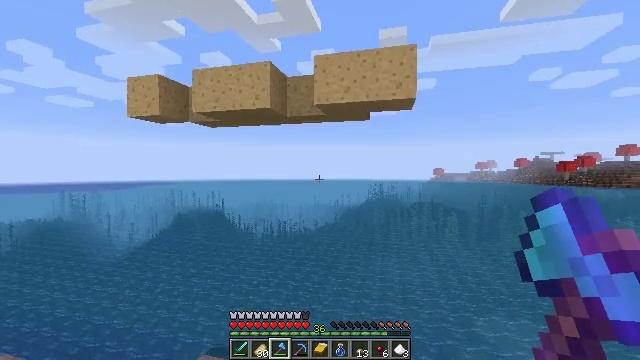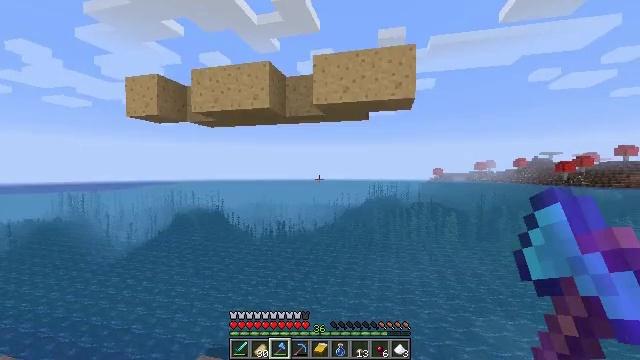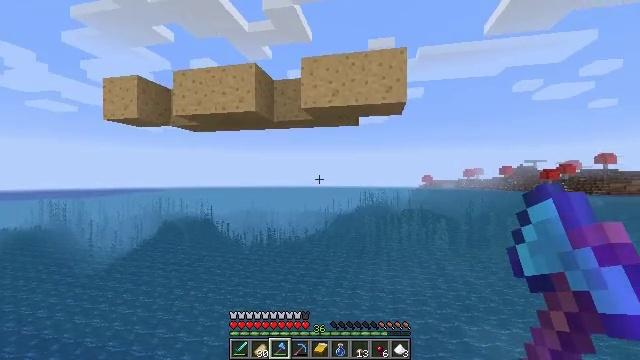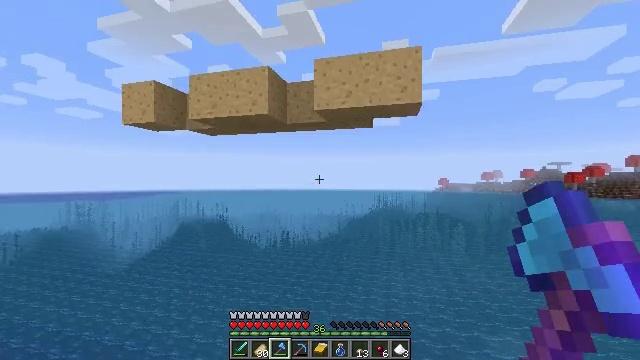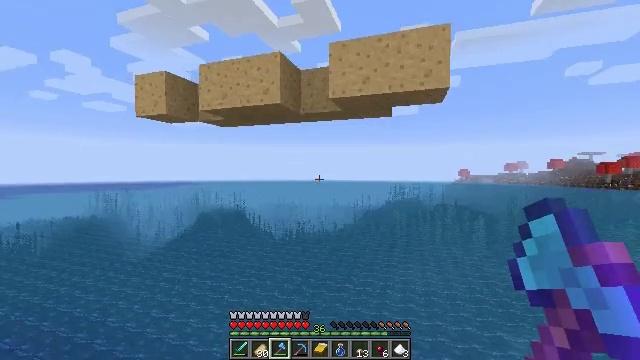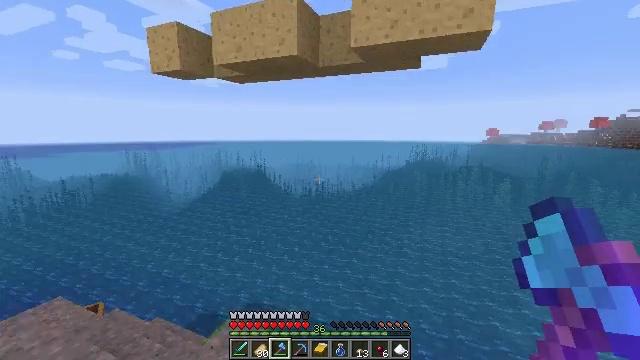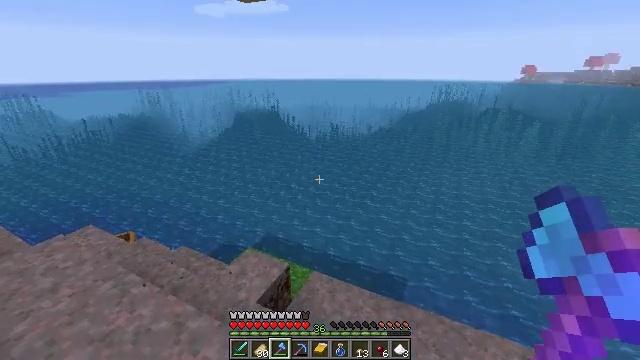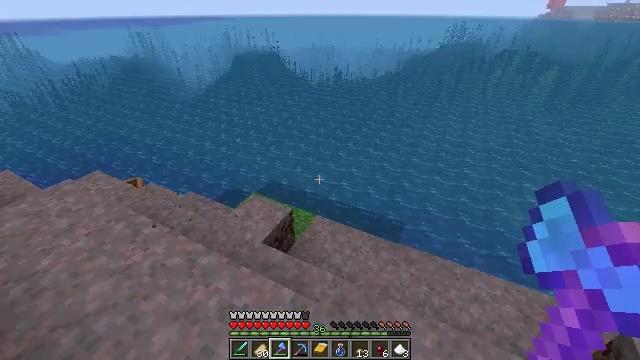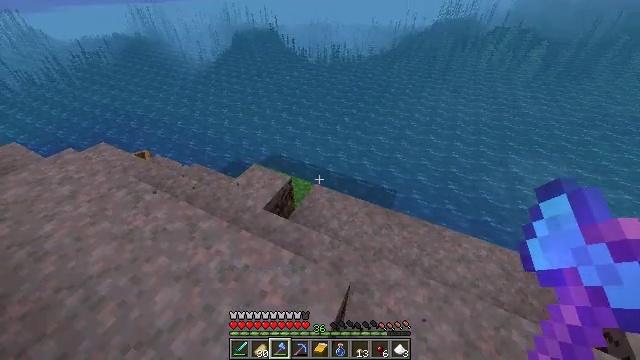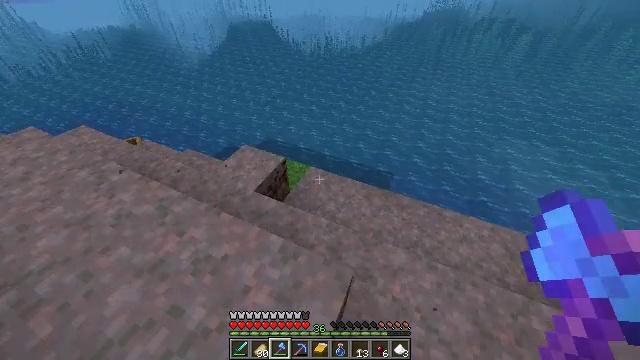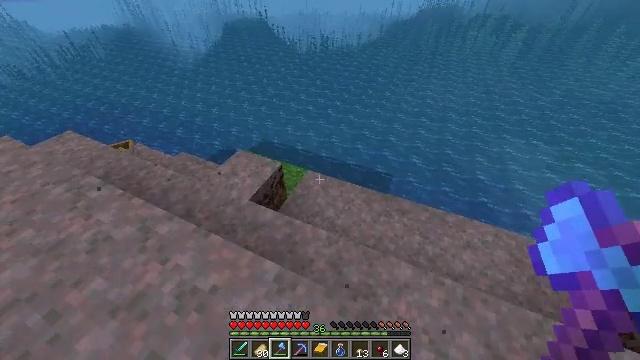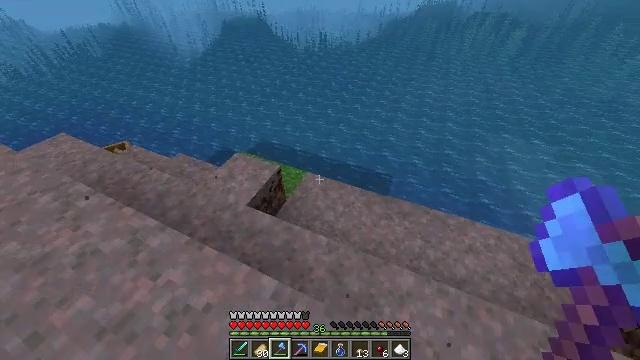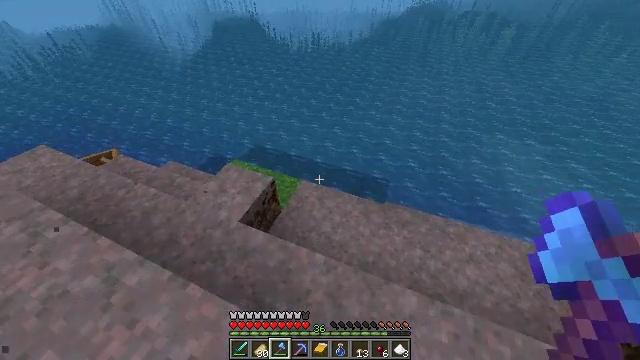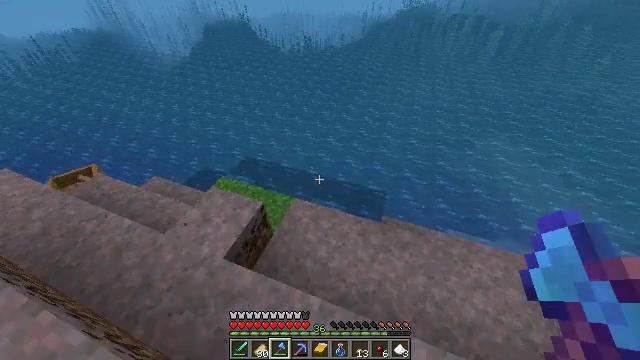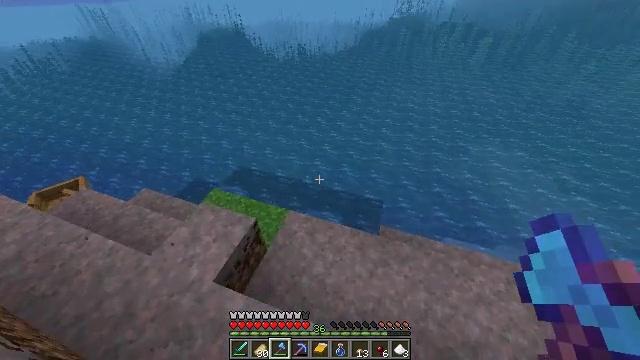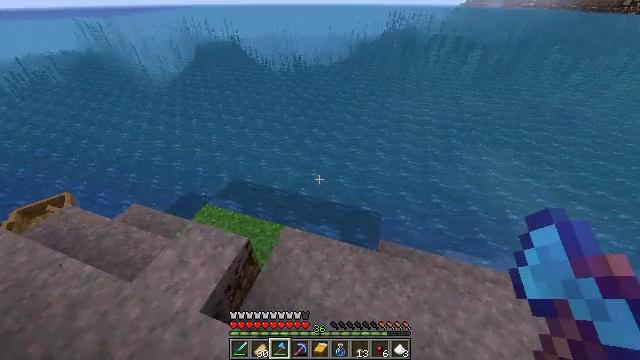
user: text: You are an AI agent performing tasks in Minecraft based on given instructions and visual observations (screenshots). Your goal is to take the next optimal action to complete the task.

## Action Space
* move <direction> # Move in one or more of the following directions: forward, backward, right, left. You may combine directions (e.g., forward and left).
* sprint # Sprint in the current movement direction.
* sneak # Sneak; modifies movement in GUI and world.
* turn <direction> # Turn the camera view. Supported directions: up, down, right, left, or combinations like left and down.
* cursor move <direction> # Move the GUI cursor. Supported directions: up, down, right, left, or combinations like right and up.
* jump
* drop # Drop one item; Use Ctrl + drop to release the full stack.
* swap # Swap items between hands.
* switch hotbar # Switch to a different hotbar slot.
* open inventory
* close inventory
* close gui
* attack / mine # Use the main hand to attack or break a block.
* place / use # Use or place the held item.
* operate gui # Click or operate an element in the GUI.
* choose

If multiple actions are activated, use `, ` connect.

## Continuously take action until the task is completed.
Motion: motion action
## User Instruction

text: Mine brown mushroom block in the forest.
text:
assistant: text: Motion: move forward
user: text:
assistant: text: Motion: move forward, turn right and up
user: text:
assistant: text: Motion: move forward, turn left
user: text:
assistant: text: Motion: move forward, turn left and down
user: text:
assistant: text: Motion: move forward, turn left and down
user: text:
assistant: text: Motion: move forward, sprint, turn left and down
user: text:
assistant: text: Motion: move forward, sprint, turn down
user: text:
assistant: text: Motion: move forward, sprint, turn down
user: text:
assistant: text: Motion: move forward, sprint, turn right and down
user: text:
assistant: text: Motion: move forward
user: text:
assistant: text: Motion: move forward
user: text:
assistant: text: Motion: move forward, turn right
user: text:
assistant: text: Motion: move forward, turn right
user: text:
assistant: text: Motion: move forward, turn right and up
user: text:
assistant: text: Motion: move forward, turn right and up
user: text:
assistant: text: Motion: move forward, turn up
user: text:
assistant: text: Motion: move forward, turn right and up
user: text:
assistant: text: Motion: move forward, turn right and up
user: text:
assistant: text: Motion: move forward, turn right and up
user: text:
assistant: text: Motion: turn up
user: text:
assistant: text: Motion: turn up
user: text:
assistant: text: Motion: turn up
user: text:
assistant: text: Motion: turn right and up
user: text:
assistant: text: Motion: turn right and up
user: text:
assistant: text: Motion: turn right and up
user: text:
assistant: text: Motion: move forward, turn right and up
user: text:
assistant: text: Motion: move forward, turn right and up
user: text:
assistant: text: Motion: move forward, turn right and up
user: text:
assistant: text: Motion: move forward, turn right and up
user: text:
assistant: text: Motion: turn right and up